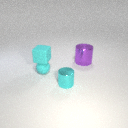
small cyan rubber sphere below small cyan rubber cube